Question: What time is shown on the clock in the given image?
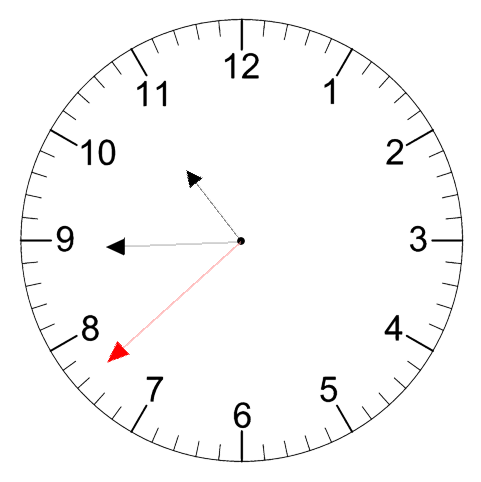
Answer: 10:44:38